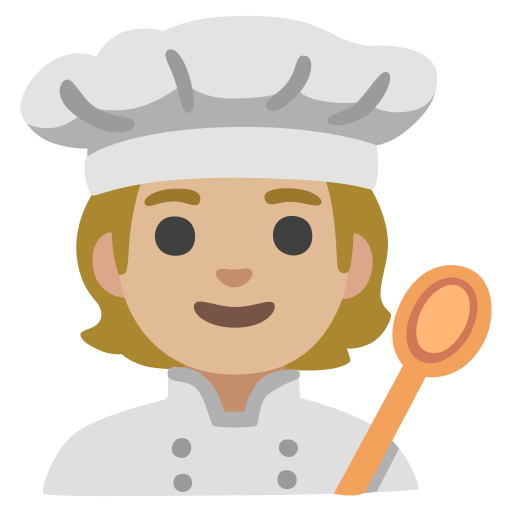
Emoji: 🧑🏼‍🍳